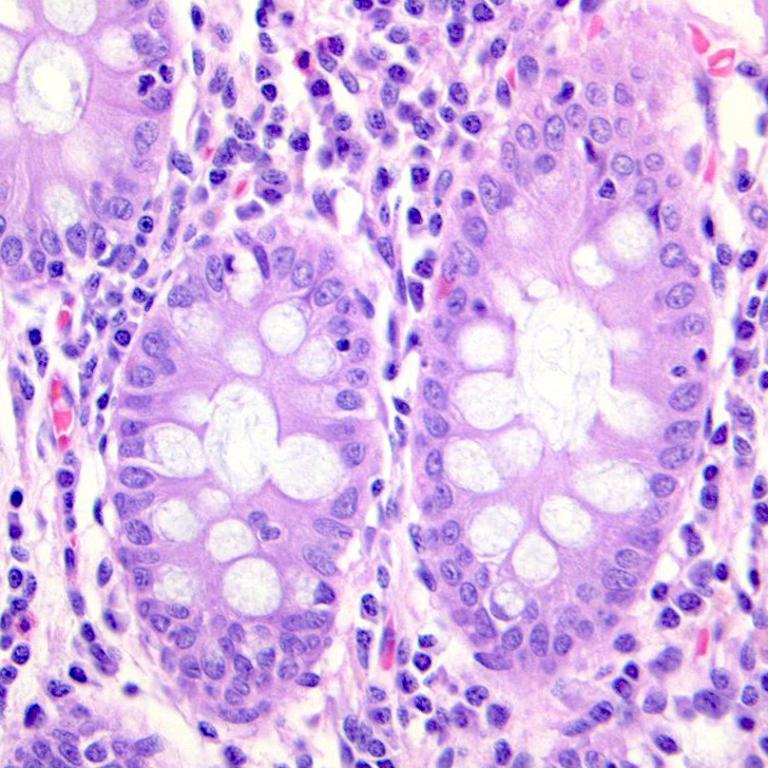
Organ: colon
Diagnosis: benign